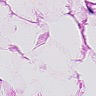
Metastatic tissue present: no